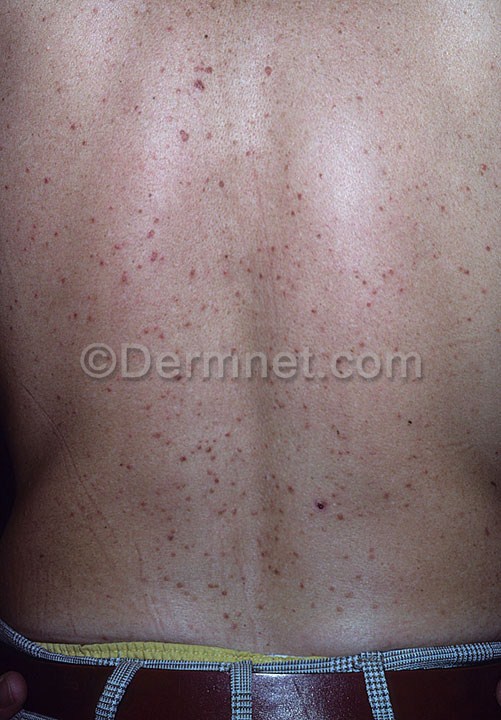
Disease: Bullous Disease Photos